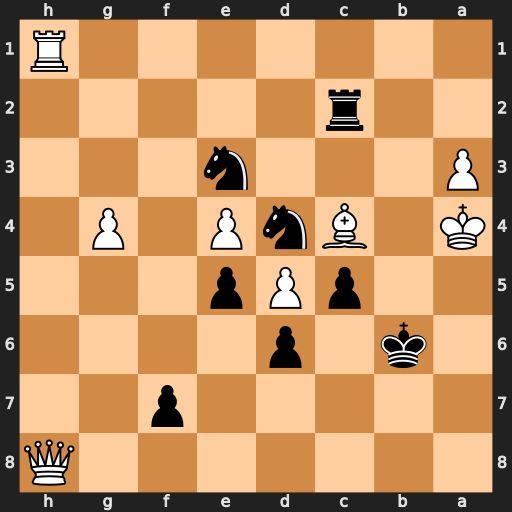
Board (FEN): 7Q/5p2/1k1p4/2pPp3/K1BnP1P1/P3n3/2r5/7R
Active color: b
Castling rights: -
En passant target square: -
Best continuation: Rxc4#